高二 · 解析几何
已知 $\overrightarrow{A B} \perp \overrightarrow{A C},|\overrightarrow{A B}|=\frac{1}{t},|\overrightarrow{A C}|=t$, 若点 $P$ 是 $\triangle A B C$ 所在平面内一点, 且 $\overrightarrow{A P}=\frac{\overrightarrow{A B}}{|\overrightarrow{A B}|}+\frac{4 \overrightarrow{A C}}{|\overrightarrow{A C}|}$,则 $\overrightarrow{P B} \cdot \overrightarrow{P C}$ 的最大值等于 ( )
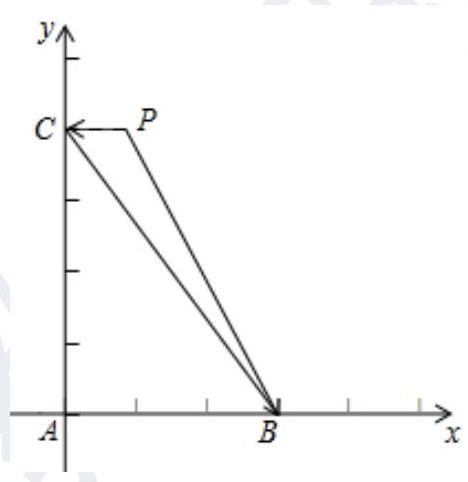
A. 13
B. 15
C. 19
D. 21
答案: A
解析: 以题意, 以点 $A$ 为坐标原点, 以 $A B$ 所在的直线为 $x$ 轴, $A C$ 所在的直线为 $y$ 轴建立如图所示的

平面直角坐标系,

所以点 $P(1,4), B\left(\frac{1}{t}, 0\right), C(0, t)$,

所以 $\overrightarrow{P B} \cdot \overrightarrow{P C}=\left(\frac{1}{t}-1,-4\right)(-1, t-4)=\left(\frac{1}{t}-1\right) \times(-1)-4 \times(t-4)$

$=17-\frac{1}{t}-4 t \leqslant 17-2 \sqrt{\frac{1}{t} \times 4 t}=13$ （当且仅当 $\frac{1}{t}=4 t$, 即 $t=\frac{1}{2}$ 时取等号),

所以 $\overrightarrow{P B} \cdot \overrightarrow{P C}$ 的最大值为 13 . 故选 A.